Question: I have the next exercise: Write a program to print all input lines that are longer than 10 characters.
I wrote this:
'''
#include <stdio.h>
#define MAXLINE 1000 /* maximum input line length */
#define NEED 10 //minimum lenght of a line to be printed
int main()
{
int len;//length of last line
char line[MAXLINE];//current line
char lines[1000];//array with all lines
int i;//current array zone for write
i = 0;
while ((len = getline(line, MAXLINE)) > 0)//get one line from user
if (len > NEED){//if length of its is bigger than NEED
i = copy(line, lines, i);//write character by character in lines
}
printf("%s", lines);//print lines
return 0;
}
/* getline: read a line into s, return length */
int getline(char s[],int lim)
{
int c, i;
for (i=0; i < lim-1 && (c=getchar())!=EOF && c!='
'; ++i)//get the line
s[i] = c;//character by character
s[i] = '
';//and add new line(
) at last of its
return i;//return length of line
}
// copy a character array to another and return last wrote zone of array
int copy(char from[], char to[], int i)
{
int j=0;
while(from[j] != ''){
to[i]=from[j];
i++;
j++;
}
return i;
}
'''
When I run this and I enter few lines bigger than 10 characters , program print lines and some more strange characters.I post a link to a photo to see. Why this is happening?

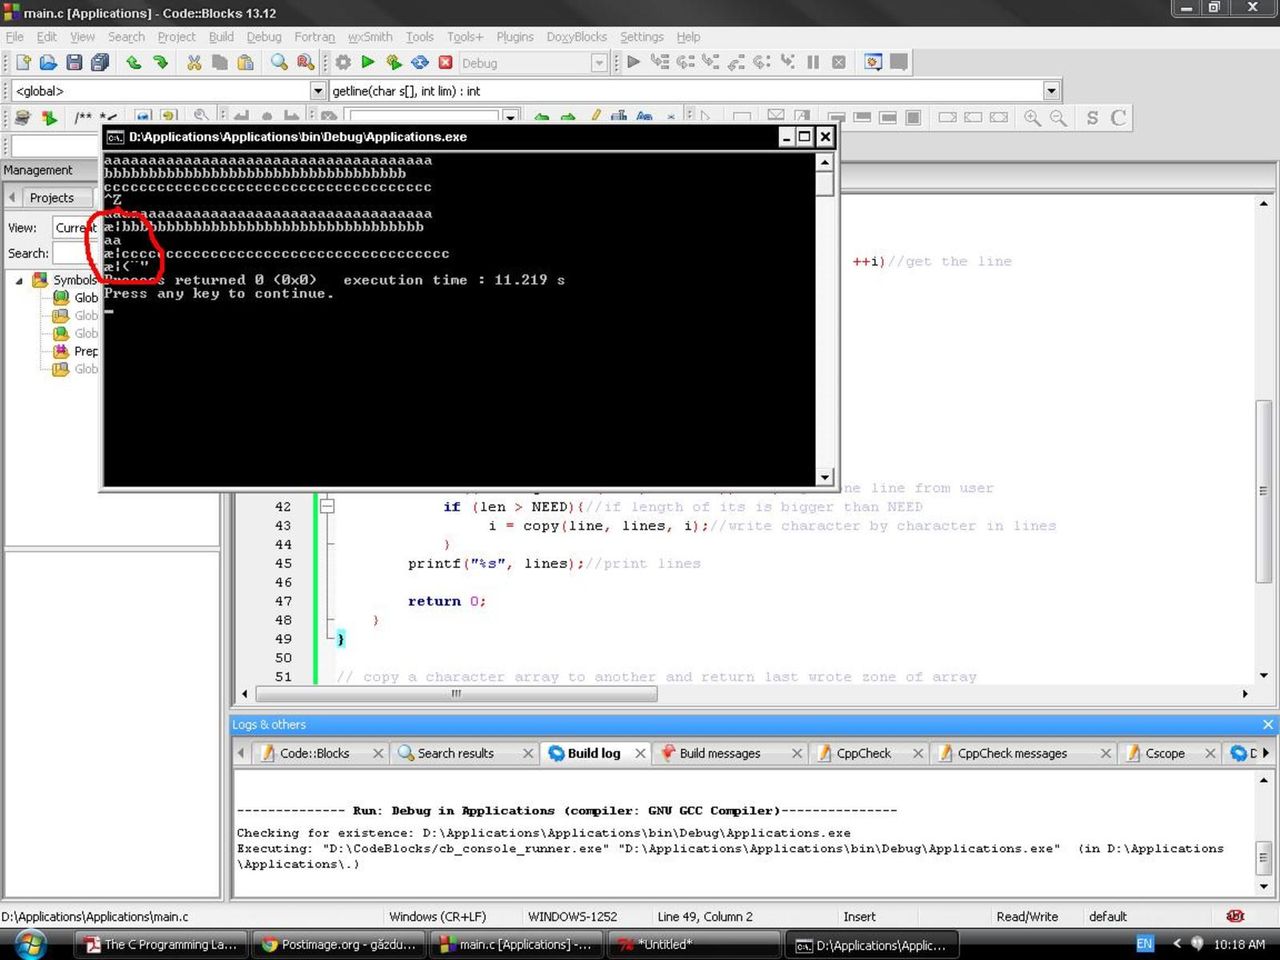
Answer: in 'getline()' function,
'''
s[i] = '
';
'''
you added '
'(newline character) at the end of string but string should end with ''(strings in C are terminated by this character) so use,
'''
s[i] = '';
'''